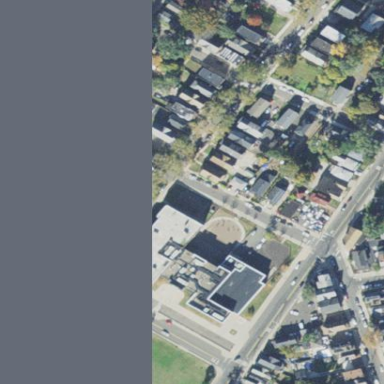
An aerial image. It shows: School.